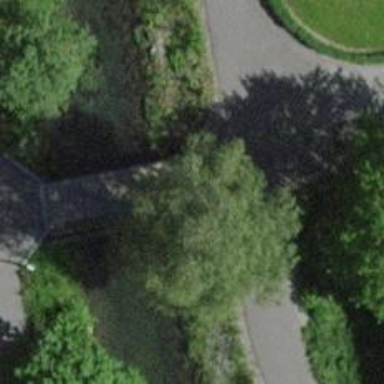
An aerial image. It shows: Path on bridge.